Question: I'm working on a small PyGtk project that uses a GtkListStore to contain the data of the elements that I want to show as icons in a GtkIconView. I'm designing the UI with Glade.
I know how to add the data programmatically to the liststore. However, I've seen that that data can also be added in Glade directly.
I've managed to add columns, but I'm stuck at adding the rows of data for the GdkPixbuf column types. The image below should give some more detail.
What does Glade expect to be given in my 'icon' (GdkPixbuf) column? An absolute or relative path to a pixmap? Something else?
Any pointers will be appreciated. Thanks!

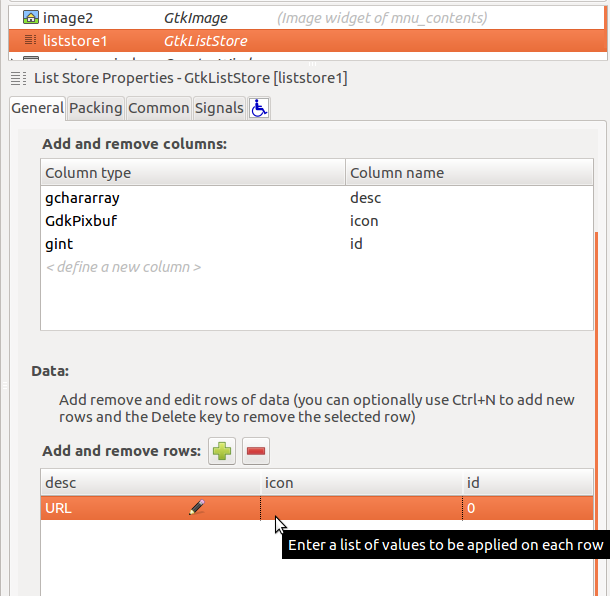
Answer: Old question, but I've stumbled upon it and remembered I found the answer quite a while ago: Glade will take relative paths to images for GdkPixbuf fields, and will load the pixmap.